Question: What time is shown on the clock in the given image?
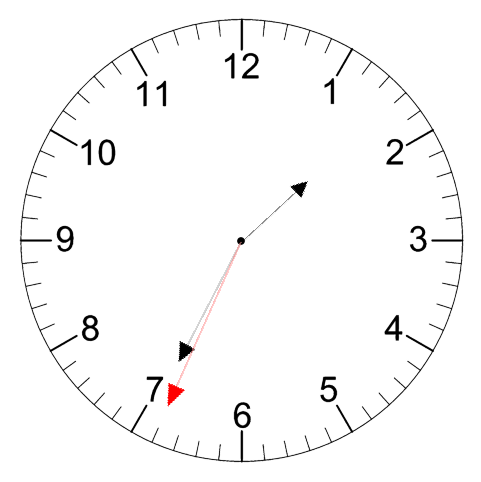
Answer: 01:34:34